The image is the raw time-domain waveform of a rolling-element bearing's vibration signal. Based on the visible evidence, which condition applies: normal, inner_race, outer_race, ball?
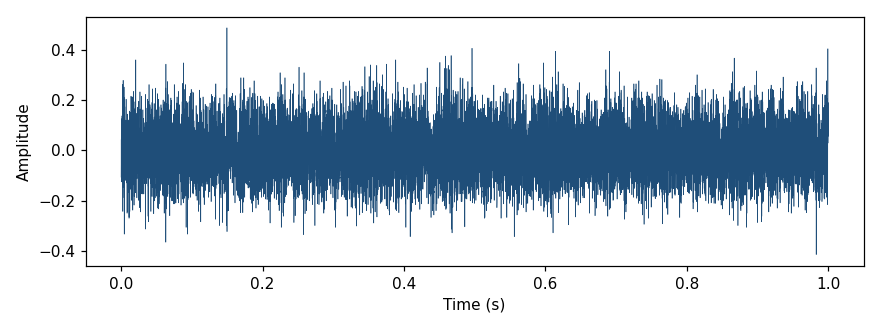
Answer: normal